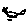
Label: cat